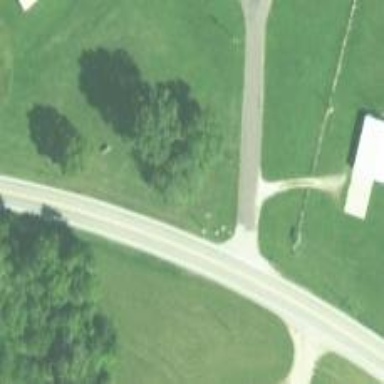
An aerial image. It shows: Unclassified road.